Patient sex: M
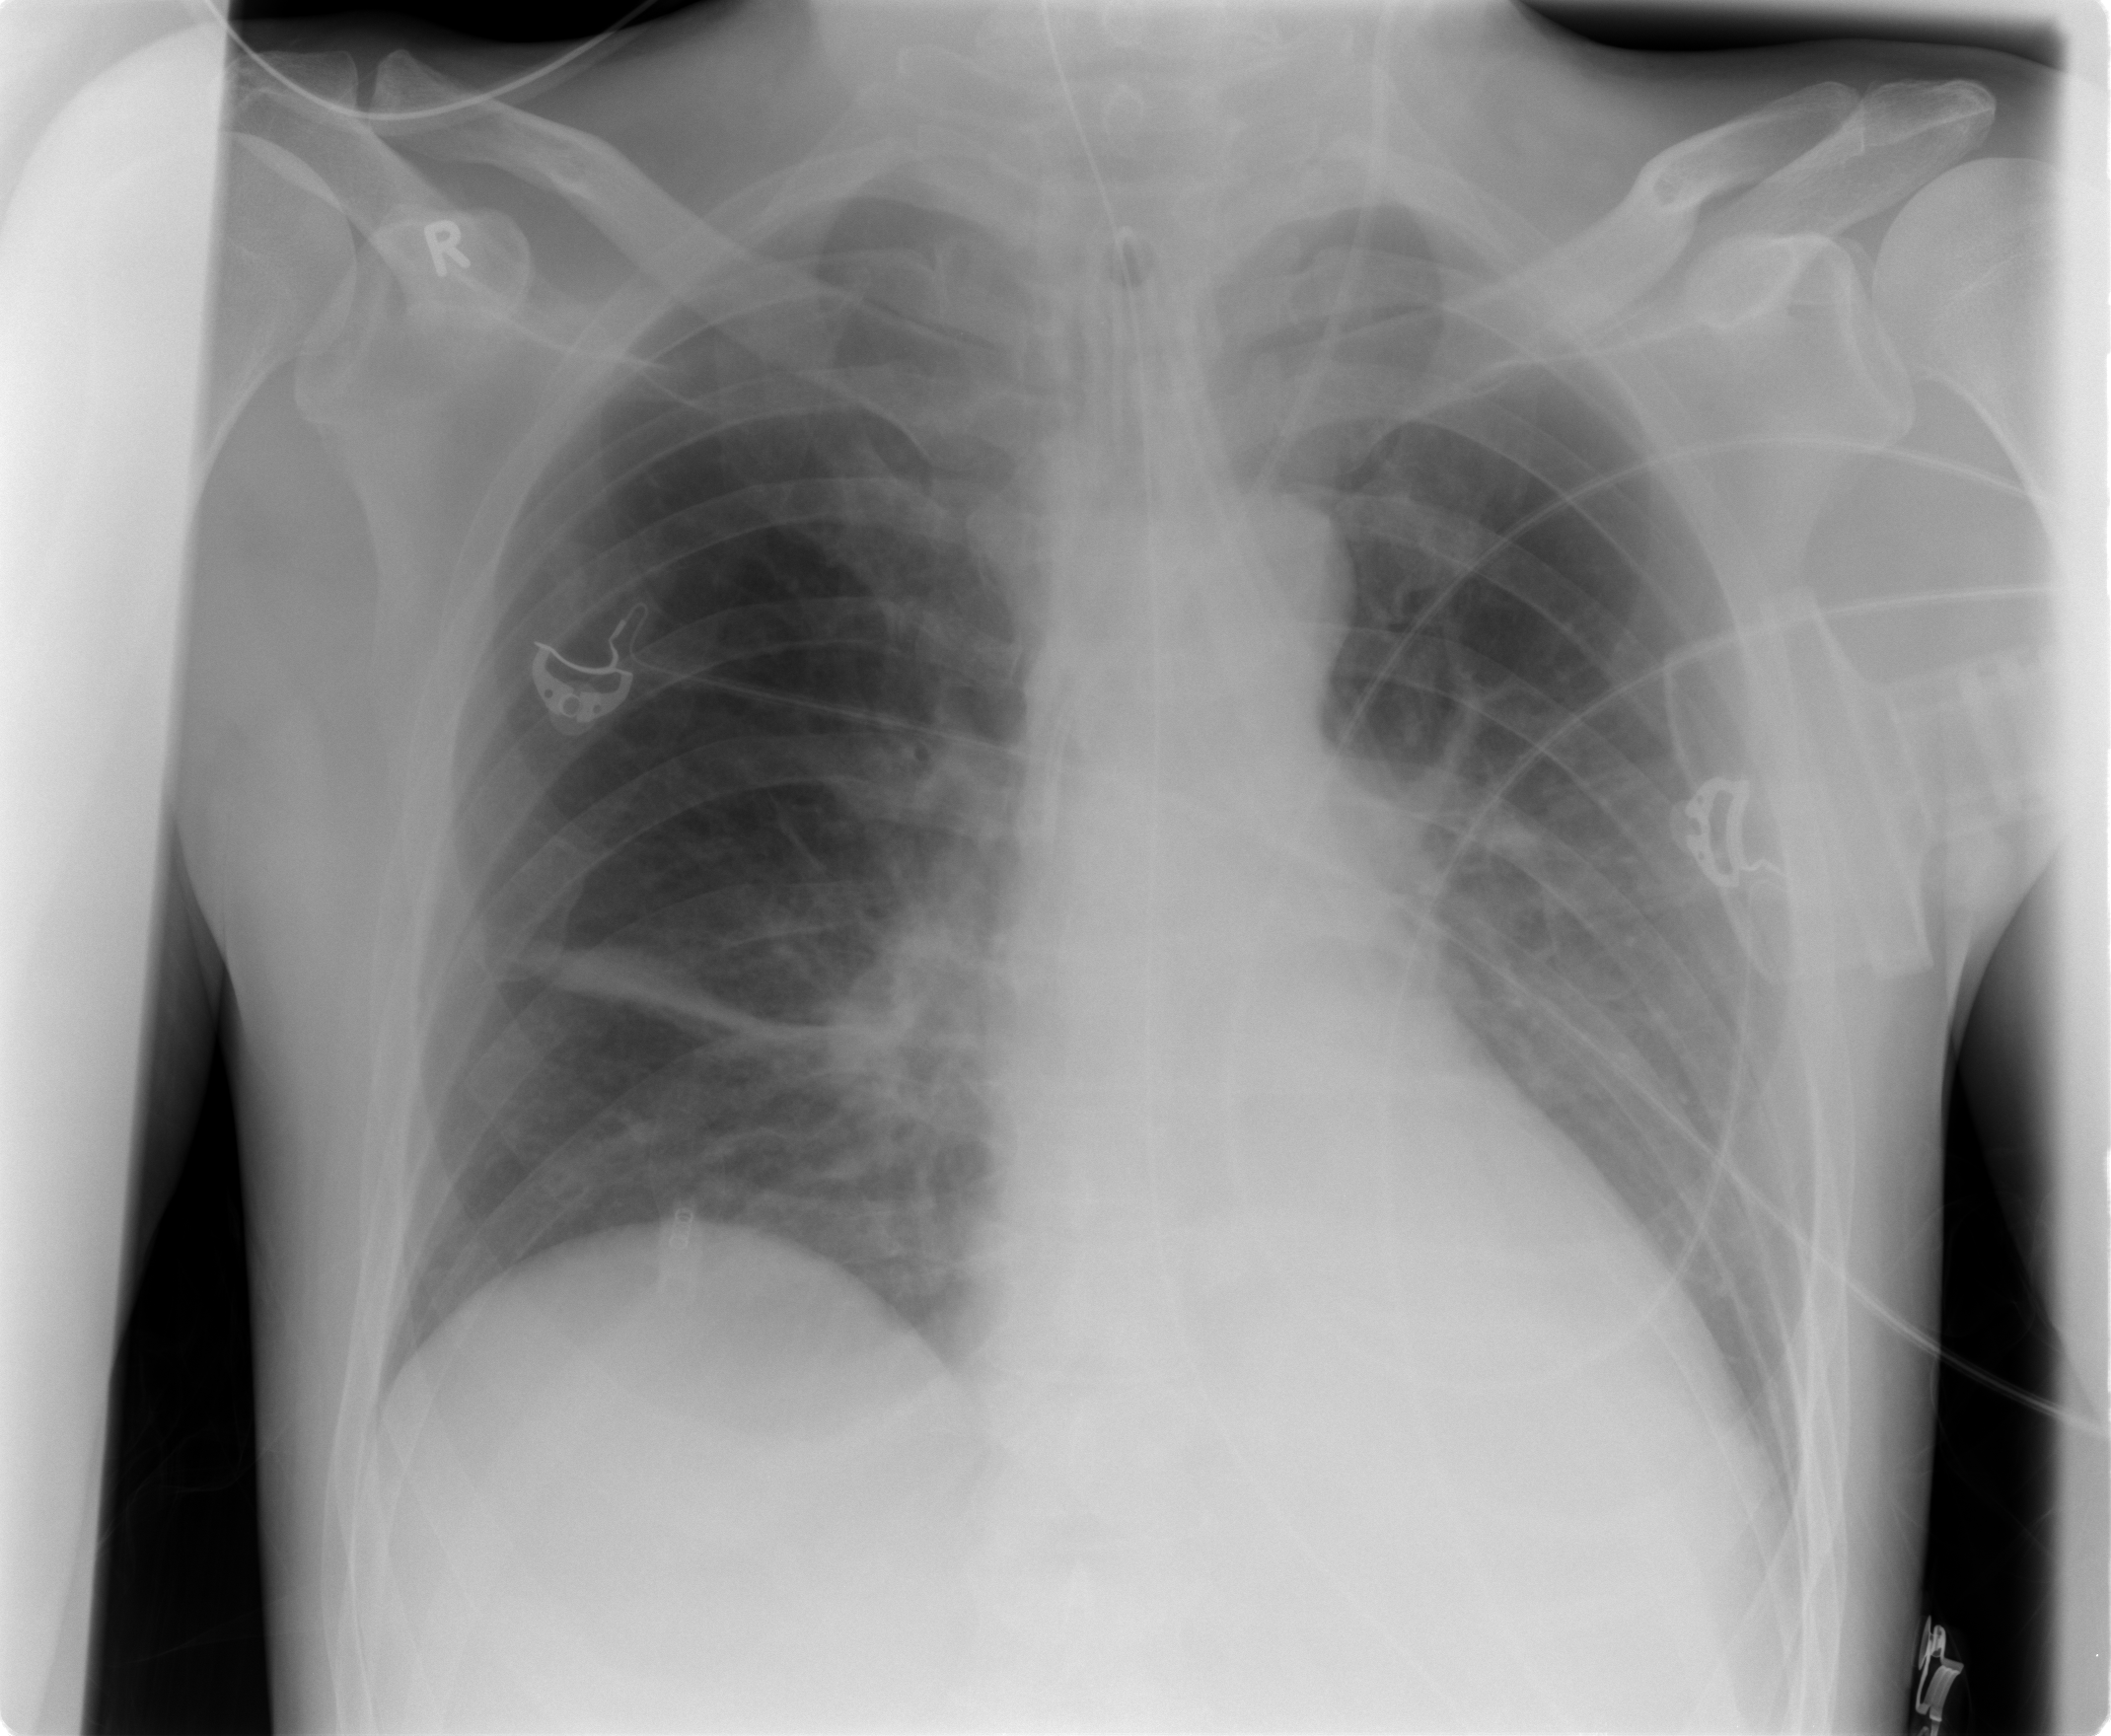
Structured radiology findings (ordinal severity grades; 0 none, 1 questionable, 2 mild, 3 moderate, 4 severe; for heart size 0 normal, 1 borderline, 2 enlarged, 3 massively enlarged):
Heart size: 2
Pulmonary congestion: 2
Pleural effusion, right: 1
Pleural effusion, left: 3
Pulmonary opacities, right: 2
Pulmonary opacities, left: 2
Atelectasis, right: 2
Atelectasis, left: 2